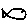
Label: fish